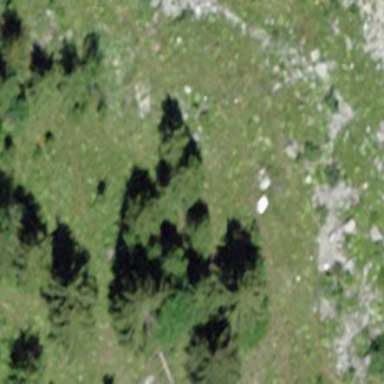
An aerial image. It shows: Forest area.